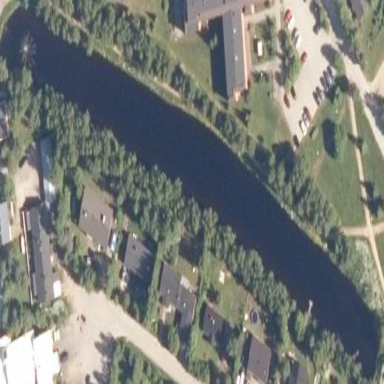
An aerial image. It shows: Scenic canal with flowing water.